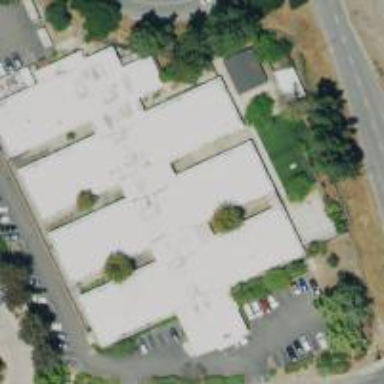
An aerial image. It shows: Healthcare facility identified as hospital.